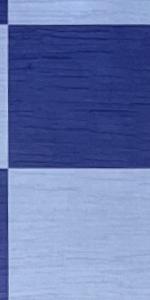
Label: Empty